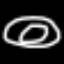
Label: donut